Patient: sex F, age 68
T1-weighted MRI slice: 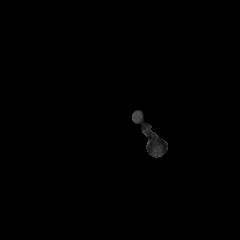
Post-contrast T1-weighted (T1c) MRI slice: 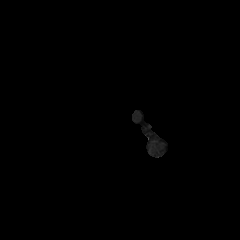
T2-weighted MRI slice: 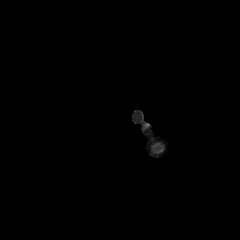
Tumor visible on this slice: no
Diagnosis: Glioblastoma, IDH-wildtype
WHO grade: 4